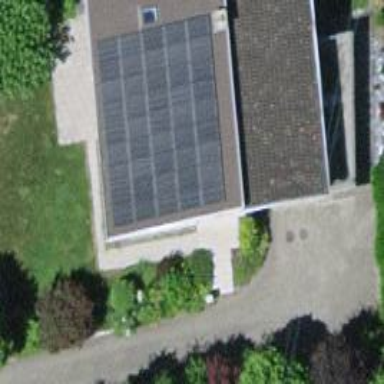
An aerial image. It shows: Solar power generator.